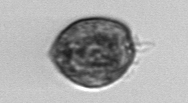
Label: Prorocentrum